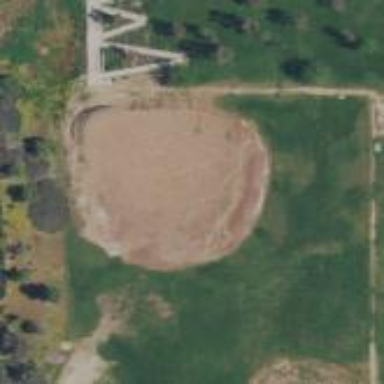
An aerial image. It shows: Baseball pitch for leisure land.